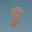
Label: 8